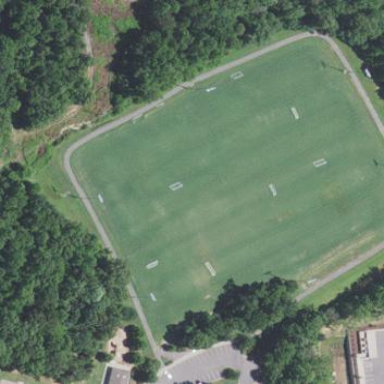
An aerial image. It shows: Soccer pitch designated for leisure and sports activities.